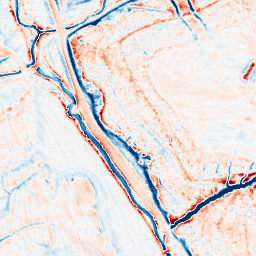
Category: edge_preserving
Decomposition family: anisotropic_diffusion
Decomposition parameters: iterations: 50
kappa: 10
gamma: 0.1
Upsampling method: regularized
Upsampling parameters: scale: 2
lambda_reg: 0.01
Upsampling scale: 2